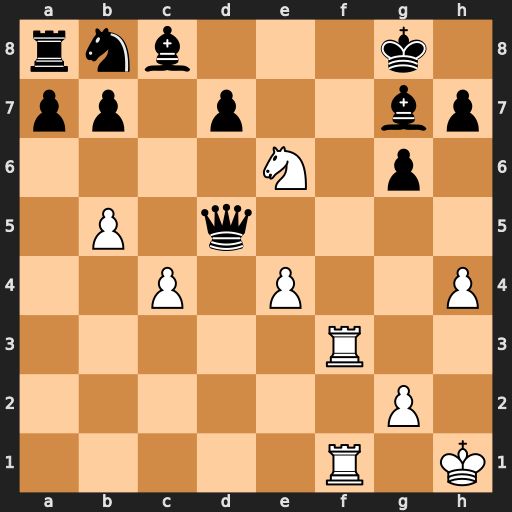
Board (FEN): rnb3k1/pp1p2bp/4N1p1/1P1q4/2P1P2P/5R2/6P1/5R1K
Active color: w
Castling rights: -
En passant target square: -
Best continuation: Rf8+ Bxf8 Rxf8#